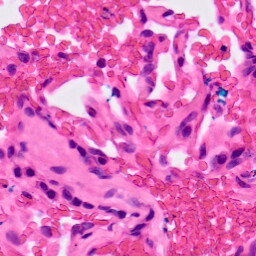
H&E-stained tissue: Lung